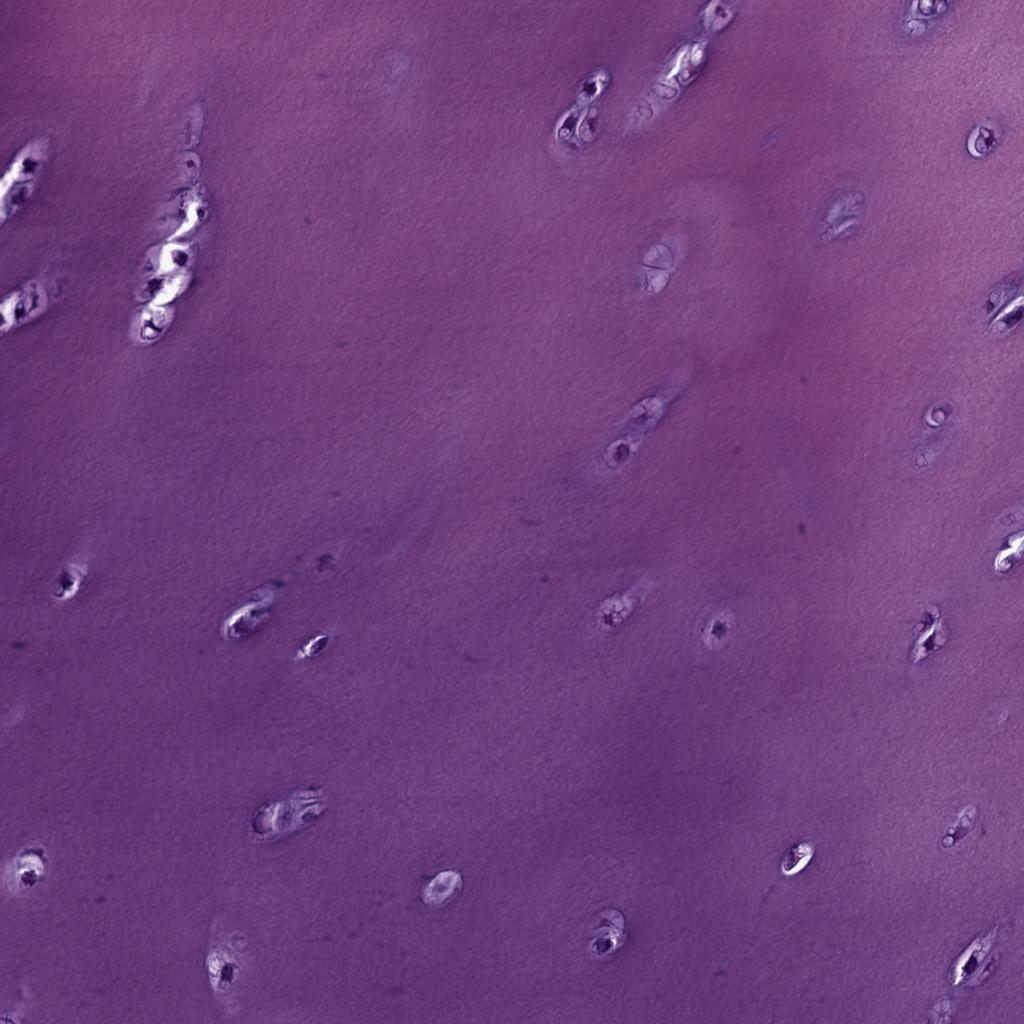
Label: Non-Tumor